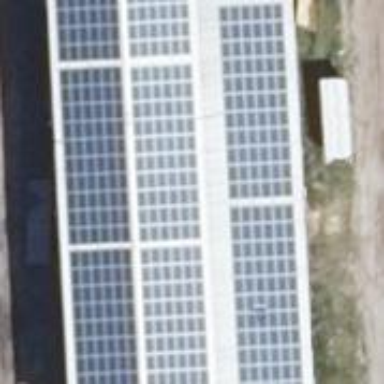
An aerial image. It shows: Small solar photovoltaic panel generator is producing electricity.